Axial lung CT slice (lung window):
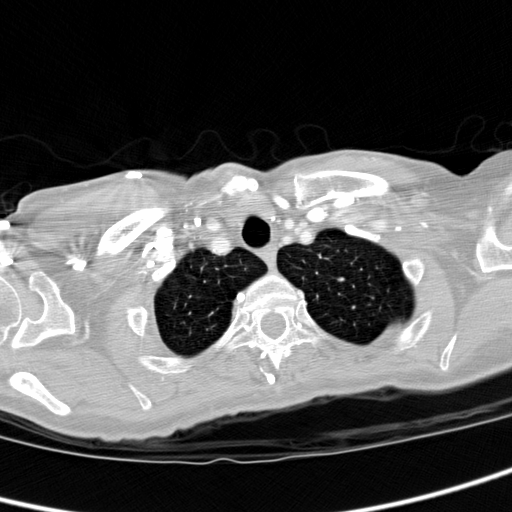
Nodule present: no